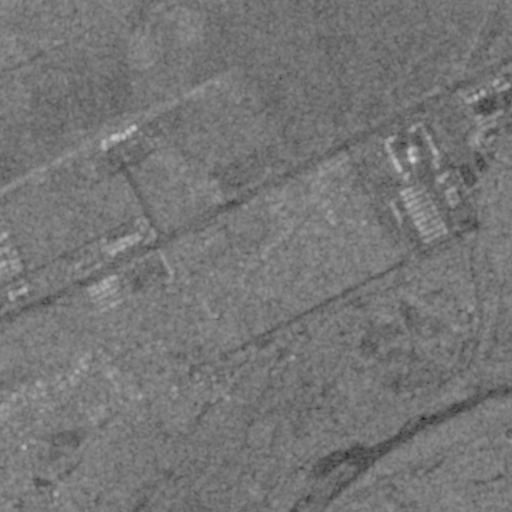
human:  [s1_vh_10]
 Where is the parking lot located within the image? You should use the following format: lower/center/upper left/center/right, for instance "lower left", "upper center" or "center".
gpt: The parking lot is located in the upper left of the image.
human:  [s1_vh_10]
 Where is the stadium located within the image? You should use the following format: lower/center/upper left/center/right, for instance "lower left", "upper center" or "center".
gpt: The stadium is located in the upper right of the image.
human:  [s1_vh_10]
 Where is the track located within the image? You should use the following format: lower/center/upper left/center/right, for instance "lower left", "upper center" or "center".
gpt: The track is located in the upper right of the image.
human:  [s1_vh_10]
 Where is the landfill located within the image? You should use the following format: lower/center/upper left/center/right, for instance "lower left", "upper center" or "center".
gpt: There is no landfill in the image.

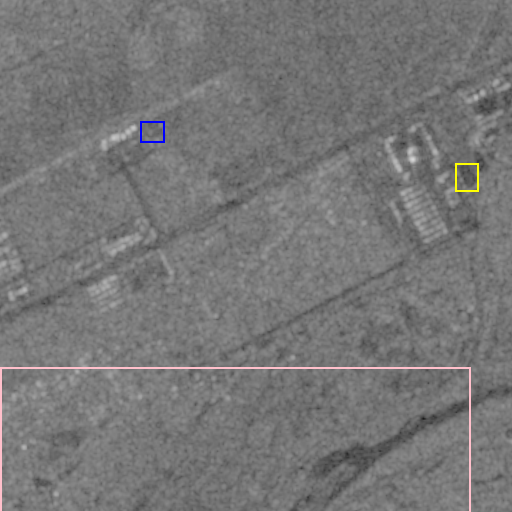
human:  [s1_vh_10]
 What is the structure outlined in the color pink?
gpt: The structure outlined in pink is a park.
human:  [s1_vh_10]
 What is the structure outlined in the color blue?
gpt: The structure outlined in blue is a parking lot.
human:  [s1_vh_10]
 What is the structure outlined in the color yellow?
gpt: The structure outlined in yellow is a stadium.
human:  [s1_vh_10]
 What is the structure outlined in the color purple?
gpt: There is no purple outline.